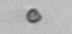
Label: nanoplankton_mix